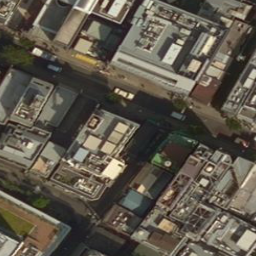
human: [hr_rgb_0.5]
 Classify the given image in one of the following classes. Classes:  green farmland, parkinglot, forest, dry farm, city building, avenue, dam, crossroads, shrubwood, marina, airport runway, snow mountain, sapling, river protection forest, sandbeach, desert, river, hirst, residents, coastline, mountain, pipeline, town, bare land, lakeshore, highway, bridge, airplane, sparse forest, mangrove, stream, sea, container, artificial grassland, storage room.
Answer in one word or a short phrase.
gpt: city building